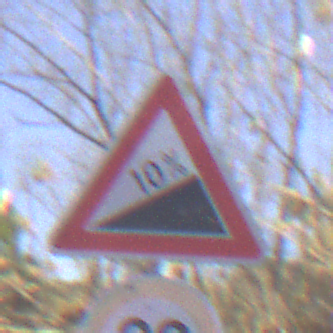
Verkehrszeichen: Steigung10
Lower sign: Geschwindigkeit20
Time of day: Midday
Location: Outdoor (Nature)
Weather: Clear
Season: NotSpecified
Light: Natural